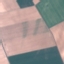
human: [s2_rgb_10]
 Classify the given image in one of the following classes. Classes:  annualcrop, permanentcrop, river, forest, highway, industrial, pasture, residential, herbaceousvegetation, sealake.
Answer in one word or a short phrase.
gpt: AnnualCrop